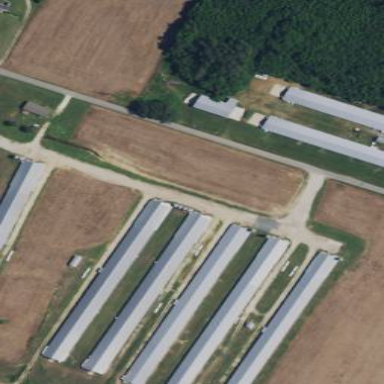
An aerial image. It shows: Farm auxiliary building.